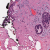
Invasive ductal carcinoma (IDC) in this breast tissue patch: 0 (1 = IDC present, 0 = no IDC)